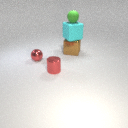
small green rubber sphere above large cyan rubber cube